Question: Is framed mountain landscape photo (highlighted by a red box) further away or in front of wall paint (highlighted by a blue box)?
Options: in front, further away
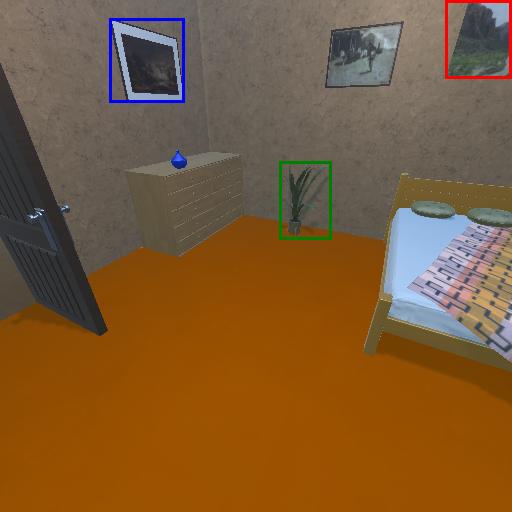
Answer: in front